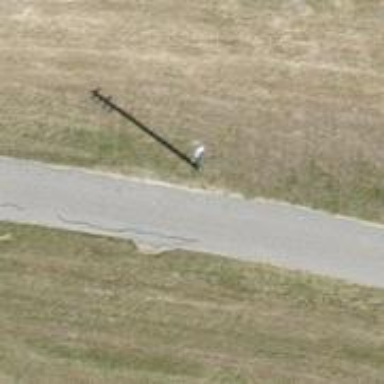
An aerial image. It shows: Power pole.